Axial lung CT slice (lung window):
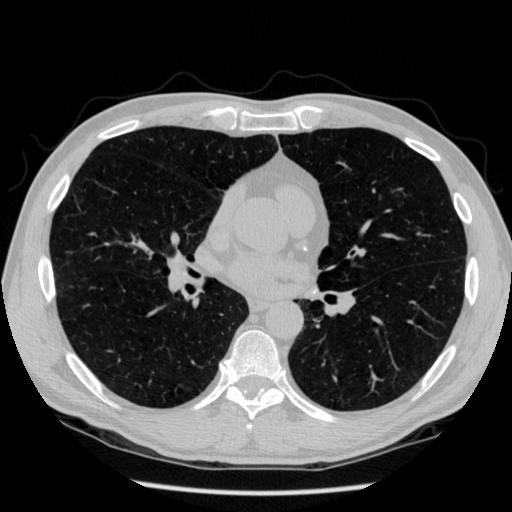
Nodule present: no